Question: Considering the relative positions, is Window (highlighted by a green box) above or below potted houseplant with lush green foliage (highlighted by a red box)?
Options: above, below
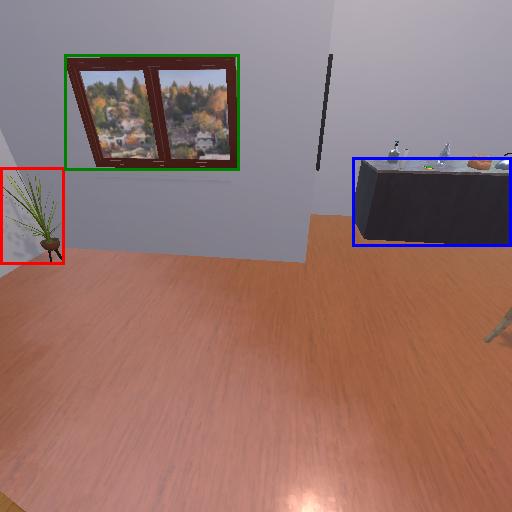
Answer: above